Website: lowes
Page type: billing-address
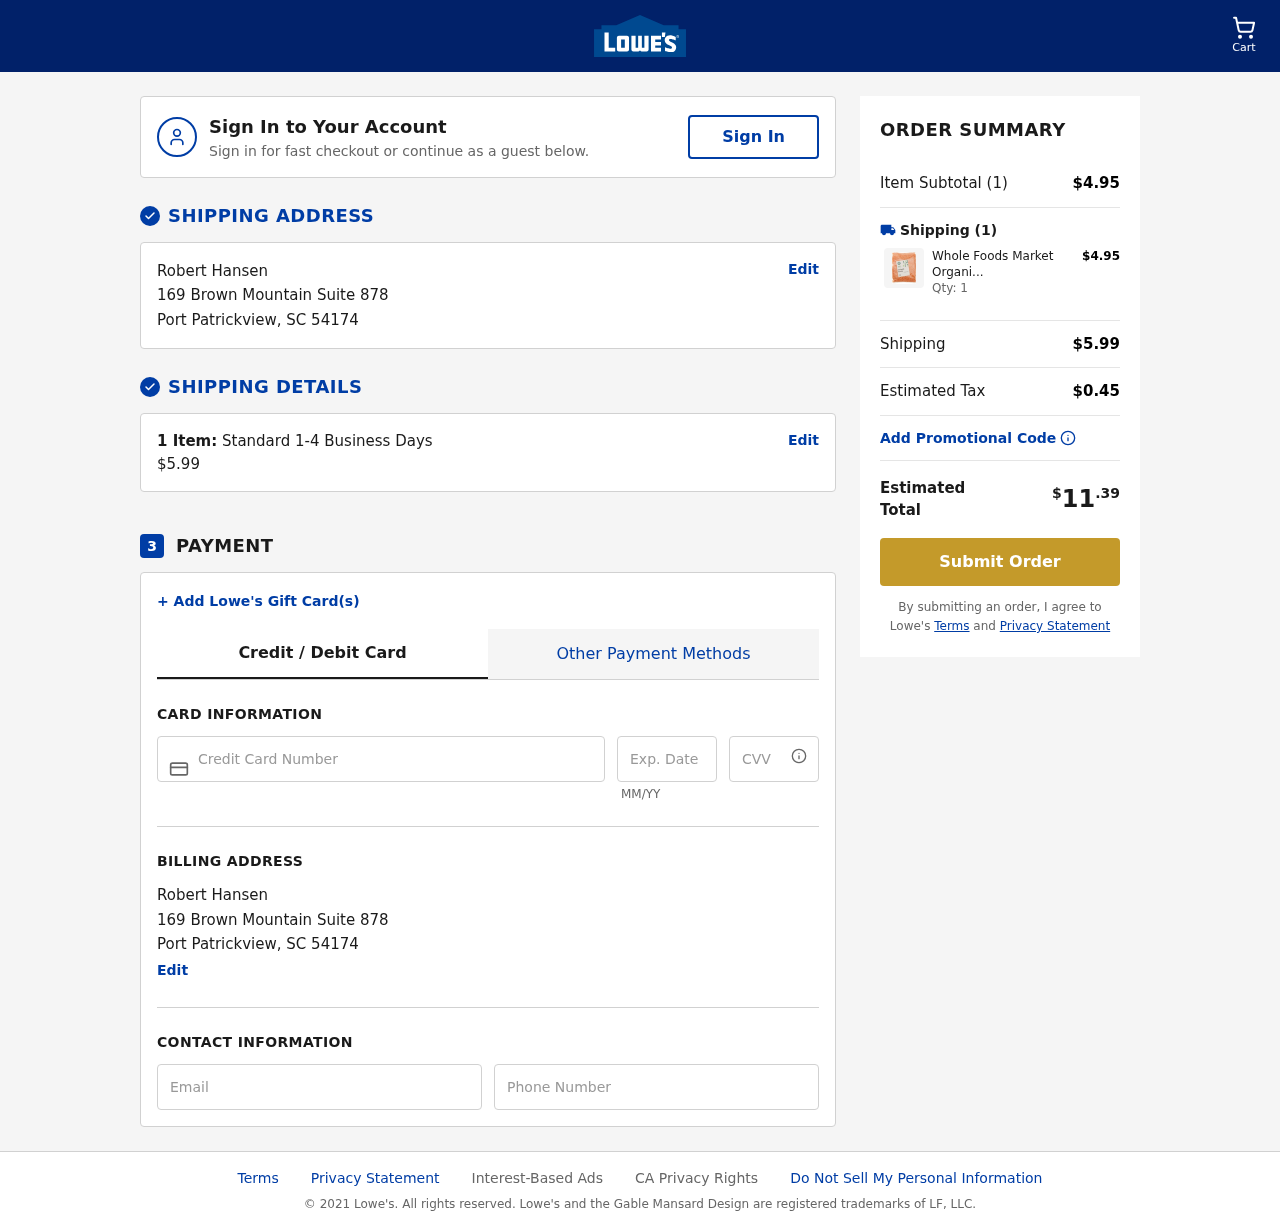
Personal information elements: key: PII_CARD_CVV
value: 257
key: PII_CARD_EXPIRY
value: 04/27
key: PII_CARD_NUMBER
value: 6568 3055 1090 6435
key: PII_CITY
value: Port Patrickview
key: PII_EMAIL
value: roberthansen@hotmail.com
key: PII_FULLNAME
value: Robert Hansen
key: PII_PHONE
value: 5487644129
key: PII_POSTCODE
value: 54174
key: PII_STATE_ABBR
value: SC
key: PII_STREET
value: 169 Brown Mountain Suite 878
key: PII_FULLNAME2
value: Robert Hansen
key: PII_CITY2
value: Port Patrickview
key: PII_STATE_ABBR2
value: SC
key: PII_POSTCODE_FULL
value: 54174
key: PII_POSTCODE_NUMERIC
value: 54174
Product elements: key: PRODUCT1_NAME
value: Whole Foods Market Organic Red Split Lentils, 500 g
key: PRODUCT1_PRICE
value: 4.95
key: PRODUCT1_QUANTITY
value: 1
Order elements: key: ORDER_NUM_ITEMS
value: Cart
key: ORDER_NUM_ITEMS
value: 1 Item:
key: ORDER_NUM_ITEMS
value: Item Subtotal (1)
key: ORDER_SHIPPING_COST
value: $5.99
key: ORDER_SUBTOTAL
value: $4.95
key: ORDER_TAX
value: $0.45
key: ORDER_TOTAL
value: $11.39